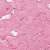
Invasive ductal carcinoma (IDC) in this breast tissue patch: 0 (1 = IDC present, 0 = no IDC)